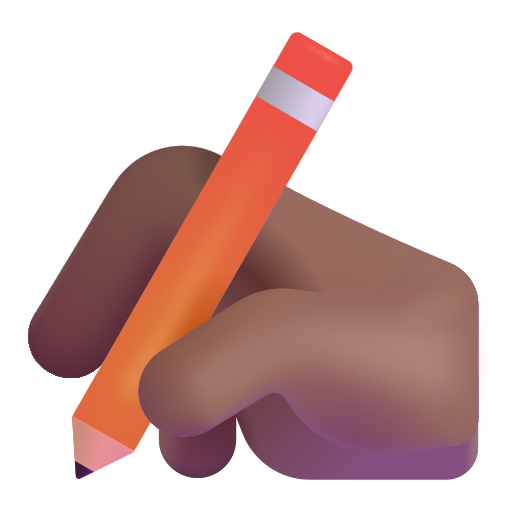
writing hand color  dark